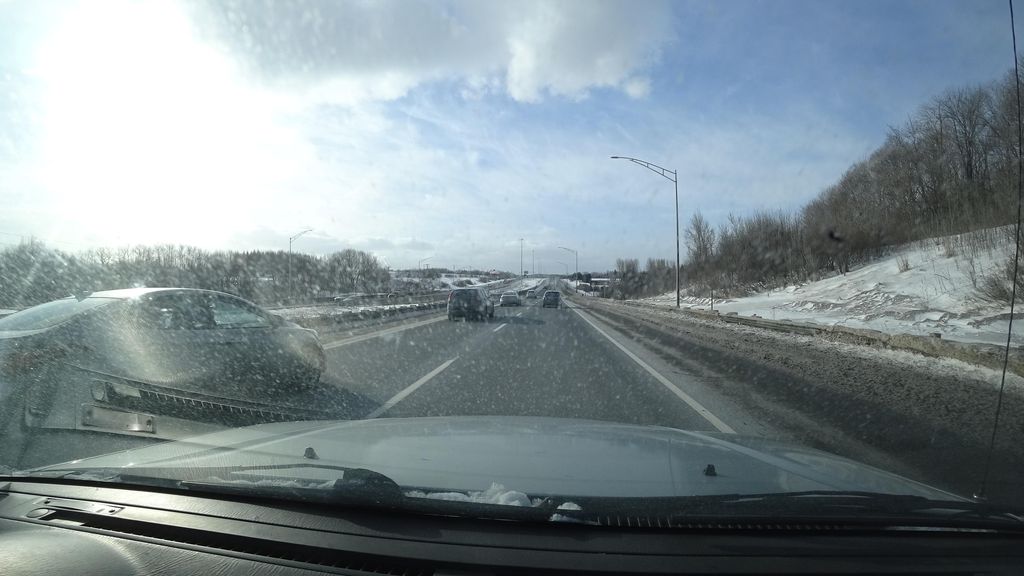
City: quebec_city